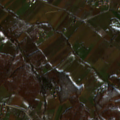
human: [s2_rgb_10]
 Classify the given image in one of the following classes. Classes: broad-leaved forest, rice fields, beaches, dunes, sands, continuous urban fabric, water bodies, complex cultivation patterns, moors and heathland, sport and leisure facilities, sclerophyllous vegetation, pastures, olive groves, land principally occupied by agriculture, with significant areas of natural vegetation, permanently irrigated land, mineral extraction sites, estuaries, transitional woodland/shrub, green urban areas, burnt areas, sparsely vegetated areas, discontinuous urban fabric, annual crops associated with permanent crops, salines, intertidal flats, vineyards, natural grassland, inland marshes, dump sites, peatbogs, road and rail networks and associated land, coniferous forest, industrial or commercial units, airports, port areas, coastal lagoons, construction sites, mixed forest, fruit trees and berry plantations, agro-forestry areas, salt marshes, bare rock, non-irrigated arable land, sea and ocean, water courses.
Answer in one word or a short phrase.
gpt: discontinuous urban fabric, non-irrigated arable land, complex cultivation patterns, broad-leaved forest